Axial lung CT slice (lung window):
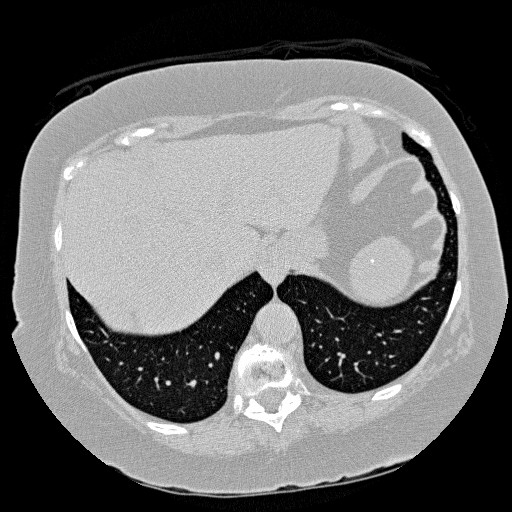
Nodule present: no